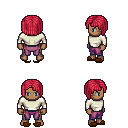
a pixel art fantasy rpg character, male body template, human, dark skin, white long-sleeve shirt, magenta pants, ruby red pageboy hairstyle, brown slippers, four views (front, back, left, right), 2x2 character sprite sheet, small pixel art, hard edges, no anti-aliasing